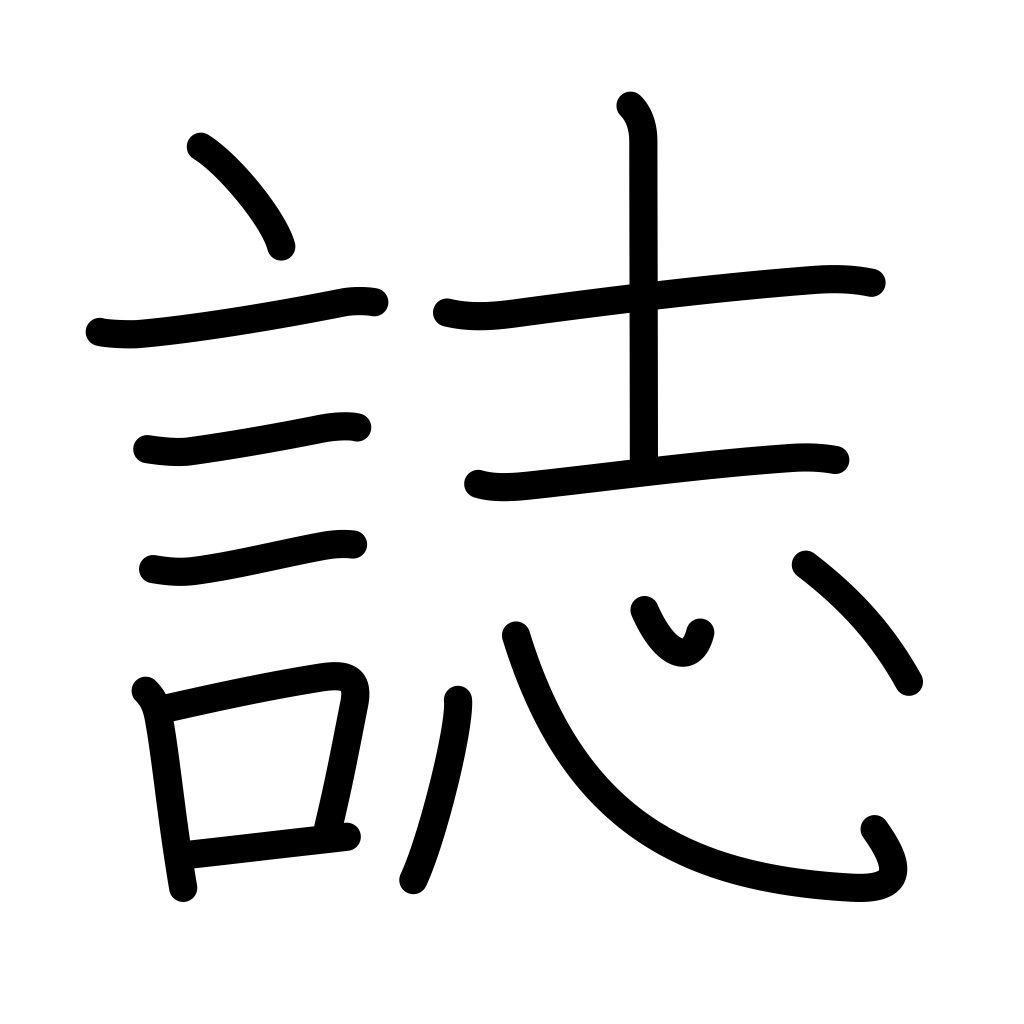
Meaning: document, records